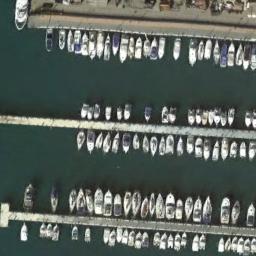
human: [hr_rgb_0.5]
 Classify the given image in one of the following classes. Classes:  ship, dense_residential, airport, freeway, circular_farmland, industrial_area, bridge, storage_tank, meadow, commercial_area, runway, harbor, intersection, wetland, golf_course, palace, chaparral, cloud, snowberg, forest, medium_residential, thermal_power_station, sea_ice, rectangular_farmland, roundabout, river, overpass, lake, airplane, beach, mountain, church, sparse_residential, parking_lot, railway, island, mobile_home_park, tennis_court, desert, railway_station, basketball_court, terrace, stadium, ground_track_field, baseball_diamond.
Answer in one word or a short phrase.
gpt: harbor